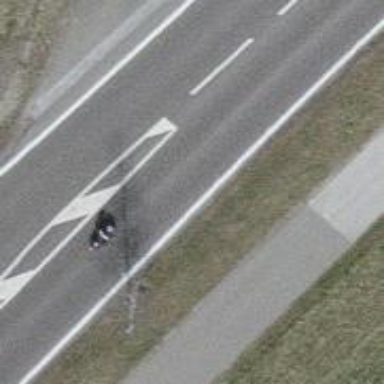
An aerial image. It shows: Secondary road with asphalt surface.